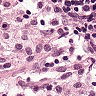
Metastatic tissue present: no